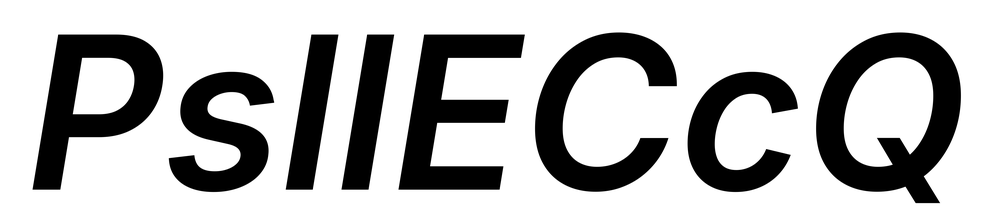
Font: Inter-Italic_SemiBold_Italic